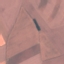
Land use / land cover class: AnnualCrop